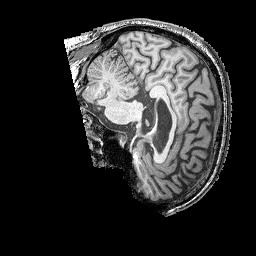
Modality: T1w
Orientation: sagittal
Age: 39
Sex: male
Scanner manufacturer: siemens
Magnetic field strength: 3 T
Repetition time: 2.25 s
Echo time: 0.00411 s